Field crop: maize
Growth stage: 2
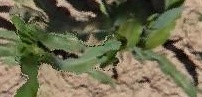
Species: maize